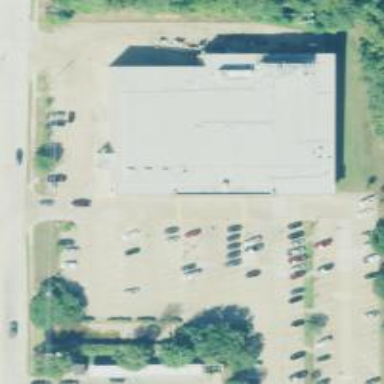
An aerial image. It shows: Pharmacy providing healthcare services.